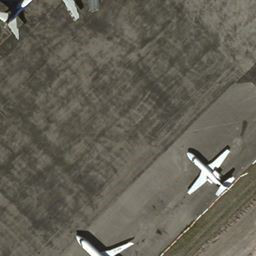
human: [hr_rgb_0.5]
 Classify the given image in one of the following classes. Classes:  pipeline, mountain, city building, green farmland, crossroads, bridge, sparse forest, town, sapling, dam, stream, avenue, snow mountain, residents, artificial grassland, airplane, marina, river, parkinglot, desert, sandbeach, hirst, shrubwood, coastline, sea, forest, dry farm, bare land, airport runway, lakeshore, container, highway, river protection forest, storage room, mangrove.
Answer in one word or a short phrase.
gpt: airplane